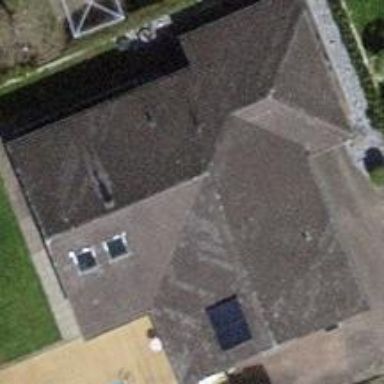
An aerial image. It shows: Building with tile roof.